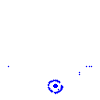
Particle: pion